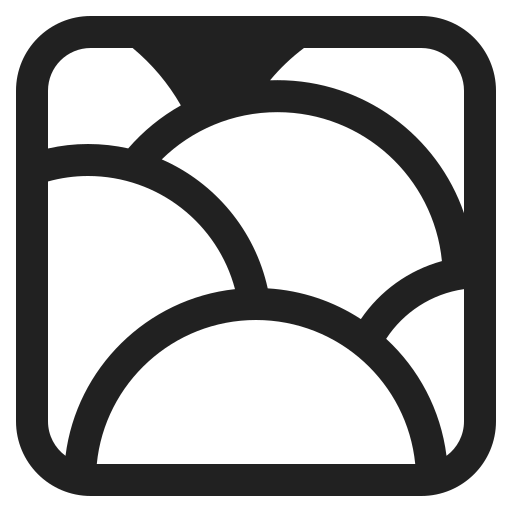
fog high contrast